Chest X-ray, PA view. Patient: 24 years old, sex M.
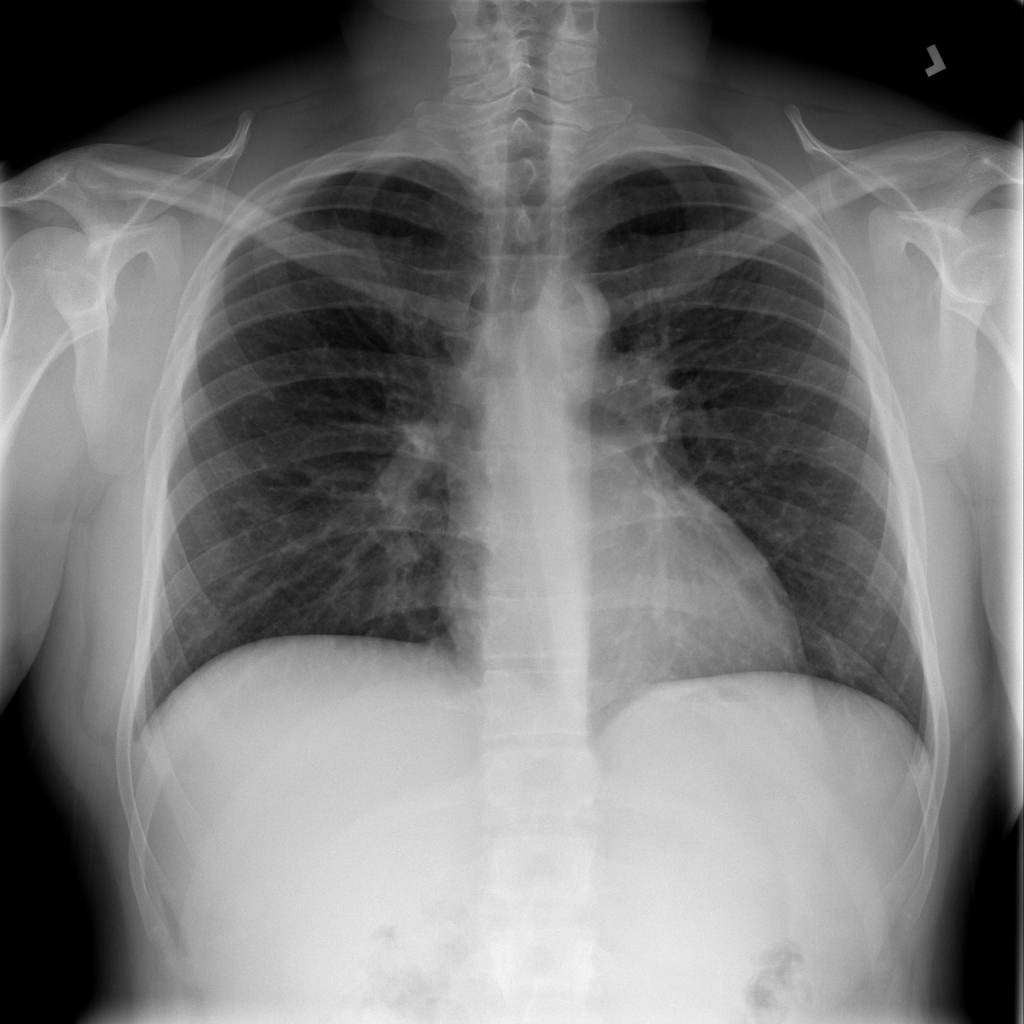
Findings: No Finding